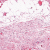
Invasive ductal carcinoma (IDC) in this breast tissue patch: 0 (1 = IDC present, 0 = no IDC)